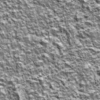
Label: not_dusty